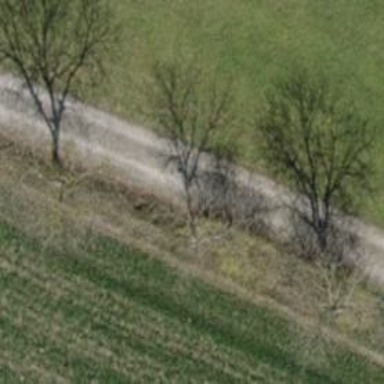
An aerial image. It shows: Agricultural area with deciduous broadleaved trees.